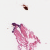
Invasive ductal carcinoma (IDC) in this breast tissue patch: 0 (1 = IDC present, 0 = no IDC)